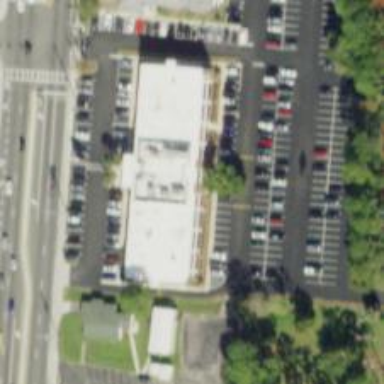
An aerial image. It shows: Clinic providing healthcare services.